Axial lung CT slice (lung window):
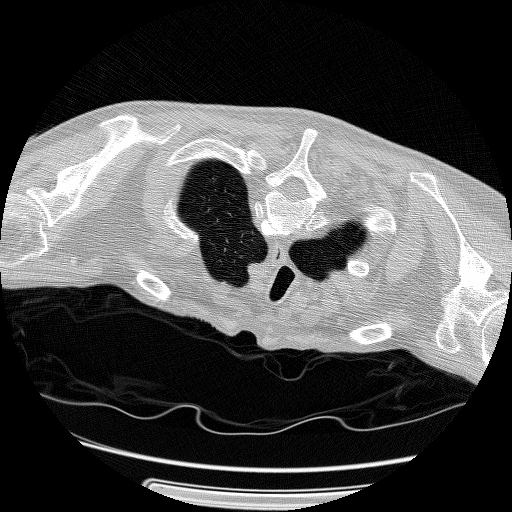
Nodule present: no